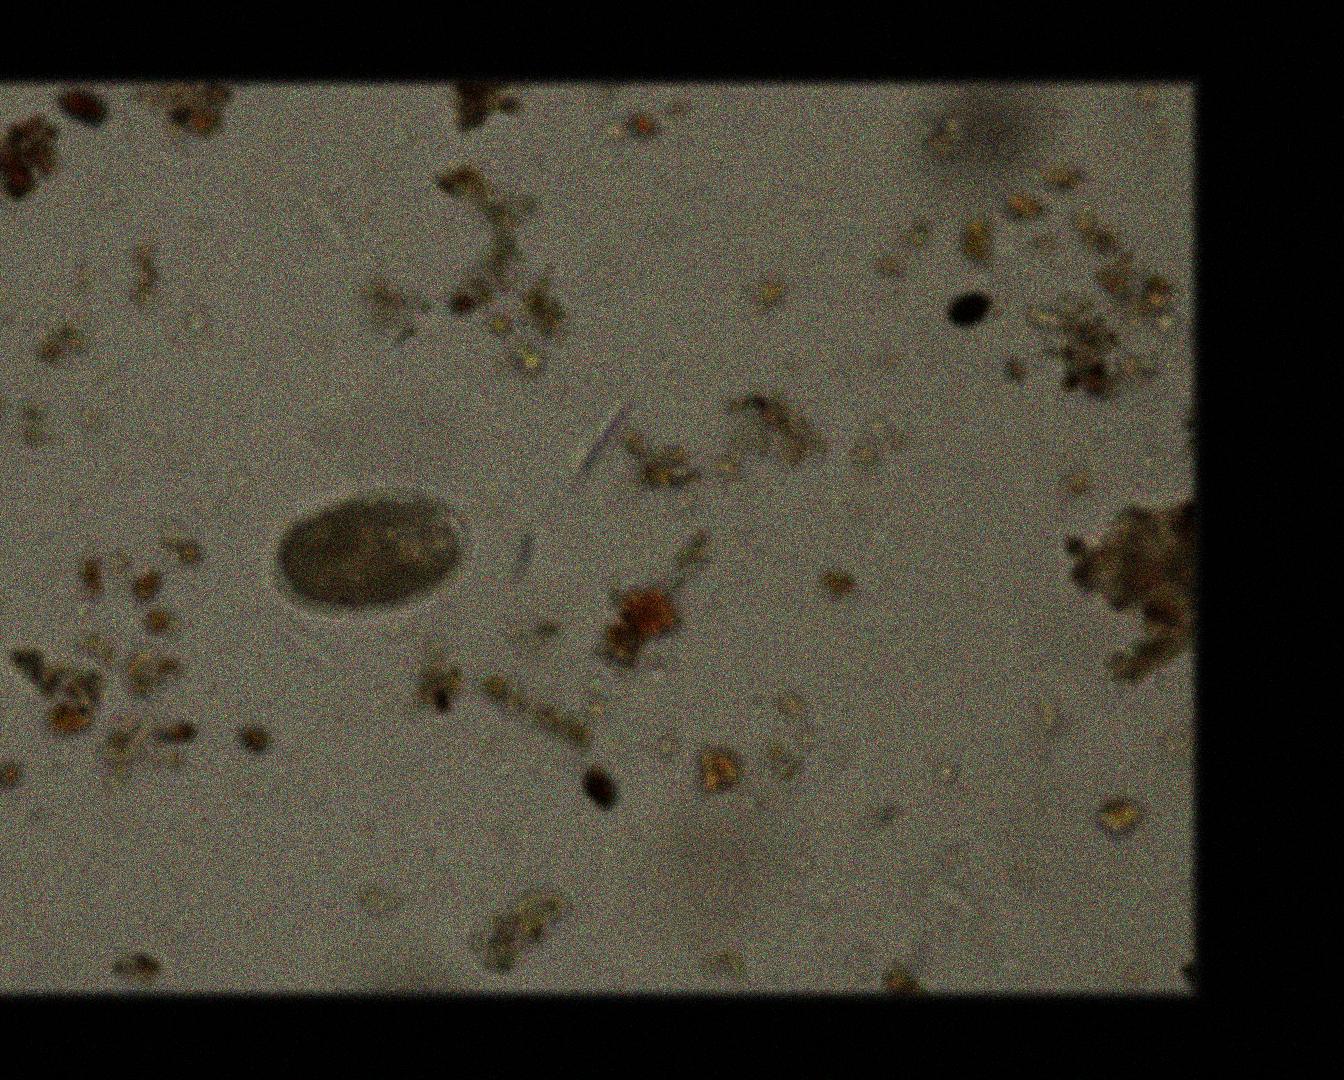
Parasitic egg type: Hookworm egg